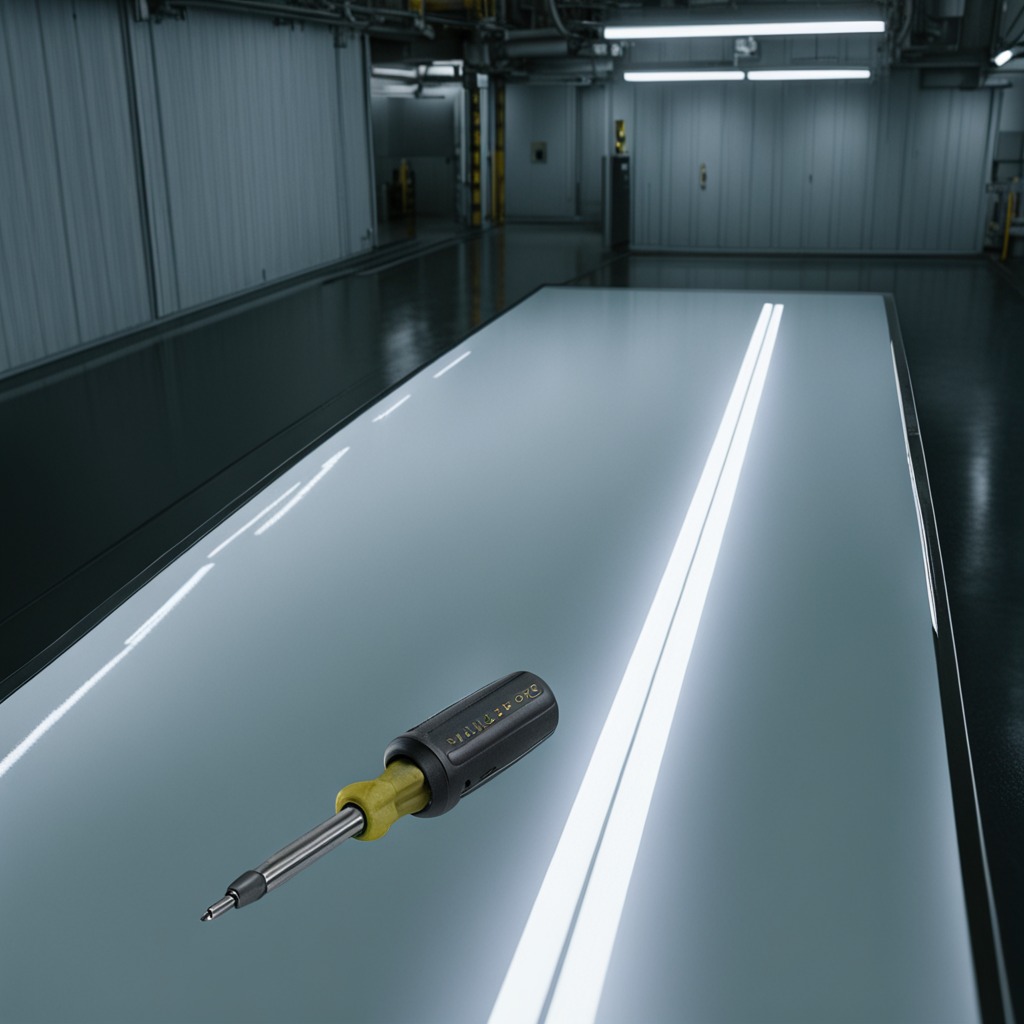
A screwdriver is lying on the table in the ship maintenance bay.